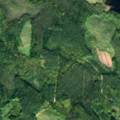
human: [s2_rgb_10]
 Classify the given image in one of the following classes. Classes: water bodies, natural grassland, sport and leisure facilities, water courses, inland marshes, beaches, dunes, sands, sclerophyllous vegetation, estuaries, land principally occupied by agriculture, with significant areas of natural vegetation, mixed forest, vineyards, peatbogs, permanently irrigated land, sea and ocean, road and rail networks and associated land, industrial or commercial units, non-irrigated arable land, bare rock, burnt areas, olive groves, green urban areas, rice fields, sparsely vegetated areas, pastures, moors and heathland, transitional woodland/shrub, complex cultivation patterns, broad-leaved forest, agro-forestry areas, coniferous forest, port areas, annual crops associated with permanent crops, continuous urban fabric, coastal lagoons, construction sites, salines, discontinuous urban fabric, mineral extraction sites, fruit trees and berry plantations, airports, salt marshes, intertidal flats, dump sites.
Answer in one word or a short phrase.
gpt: coniferous forest, water bodies